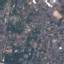
Land use / land cover class: Residential